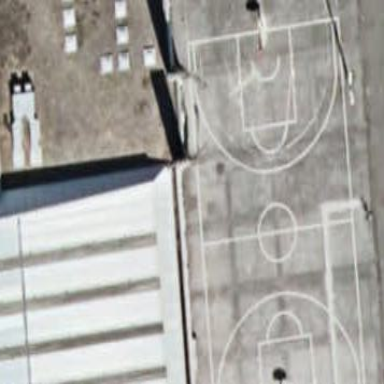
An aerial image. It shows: Basketball court on leisure land pitch.